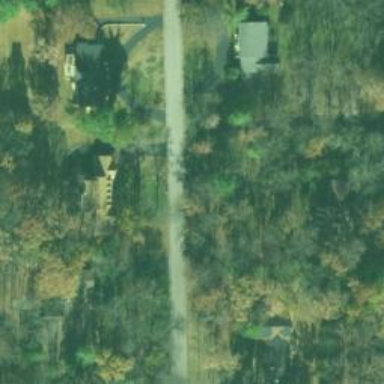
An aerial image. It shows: Driveway.